Question: So I initially started with the tab-based application template for iOS 5.
I've got a tab bar hooked up to two views, but when I go to add a Table View Controller to the firstviewcontroller, It won't let me.
I'm a little confused on how I should tackle this? Do I have to do it with code? Or is there a way I can graphically do this?

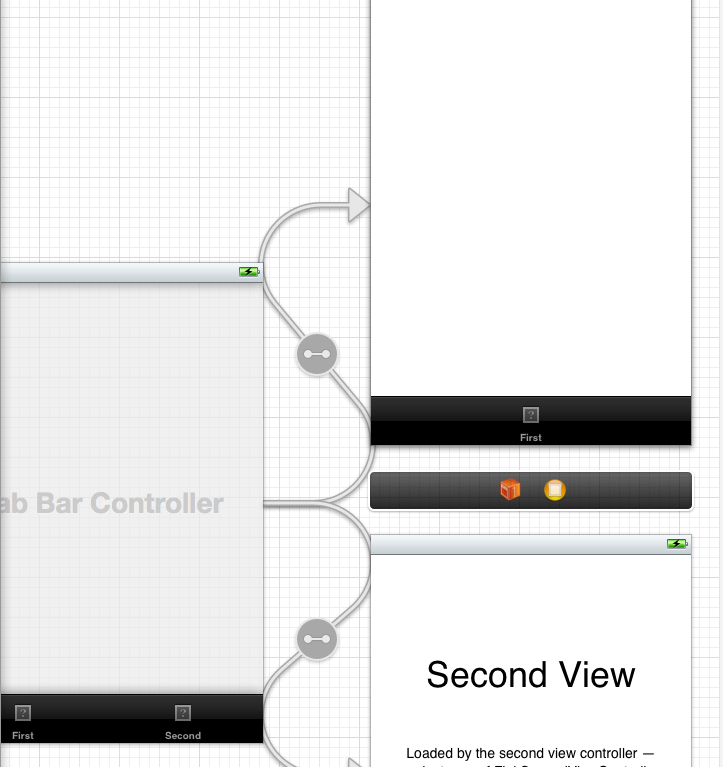
Answer: View embedding in Storyboards isn't straightforward.
First, delete 'First View Controller':

Now, drag a new 'Table View Controller' onto the storyboard:

Finally, create a relationship between 'Tab Bar Controller' and the new 'Table View Controller'.
Select the 'Tab Bar Controller' and then while pressing the 'Control' key, drag your mouse over to the 'Table View Controller' and let go with your mouse. In the popup box, select 'Relationship - View Controllers'

And now the new 'Table View Controller' should be a tab within the original 'Tab Bar Controller'.